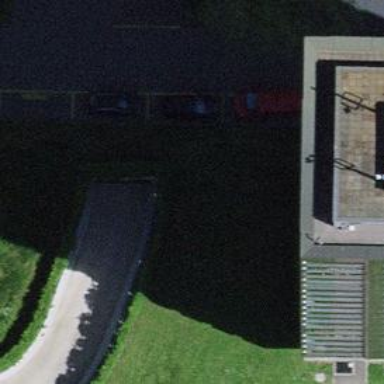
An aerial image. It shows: Parking entrance.